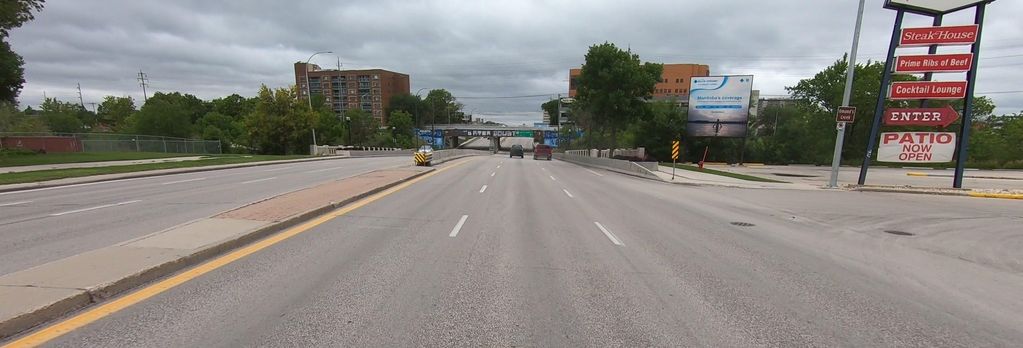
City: winnipeg